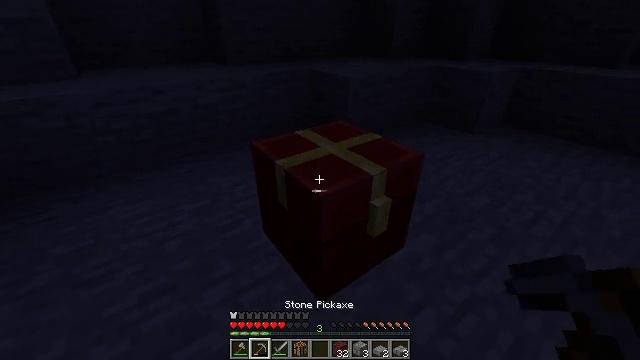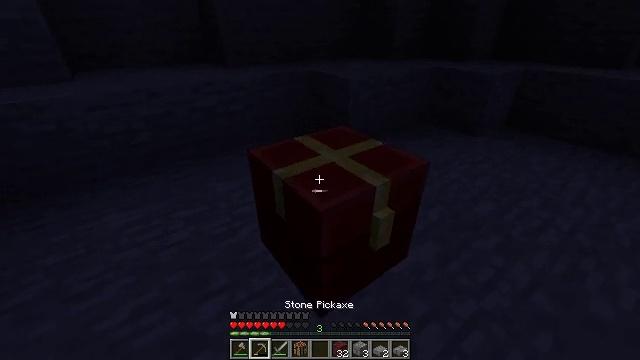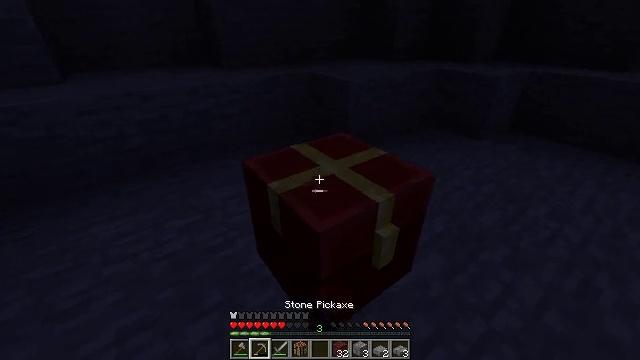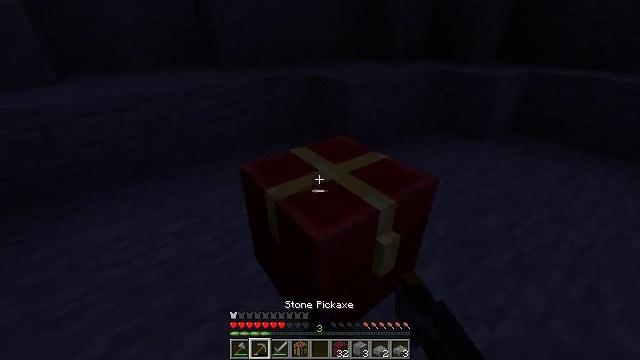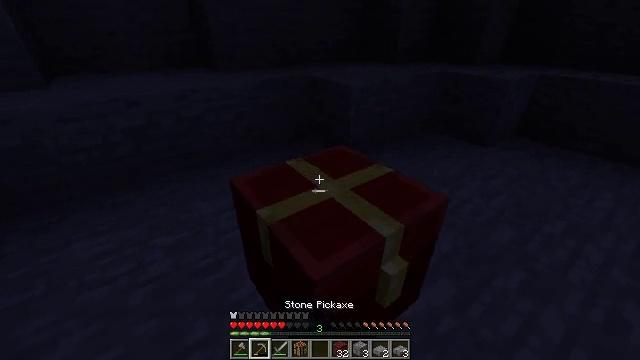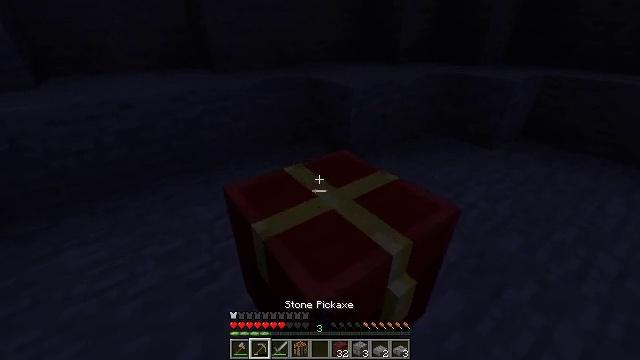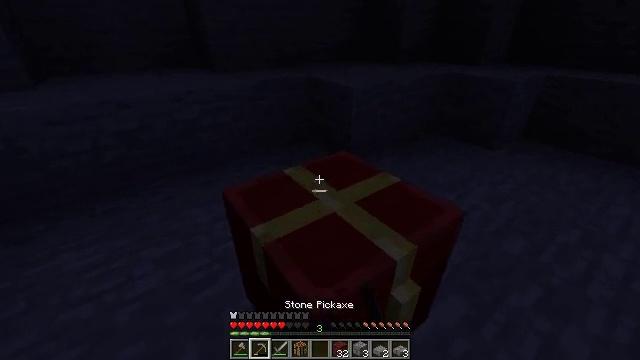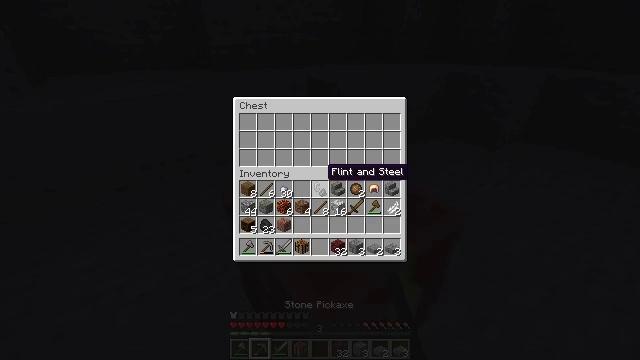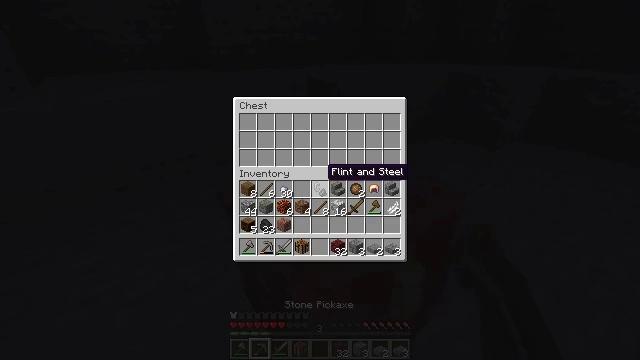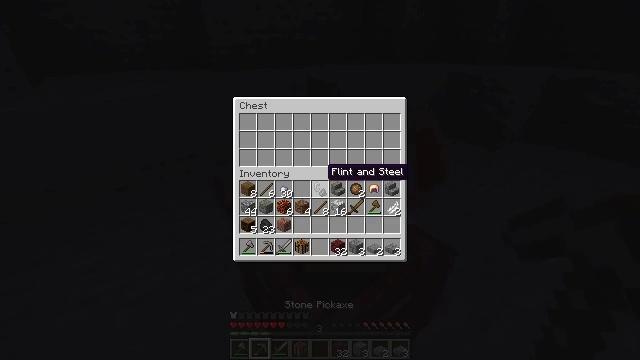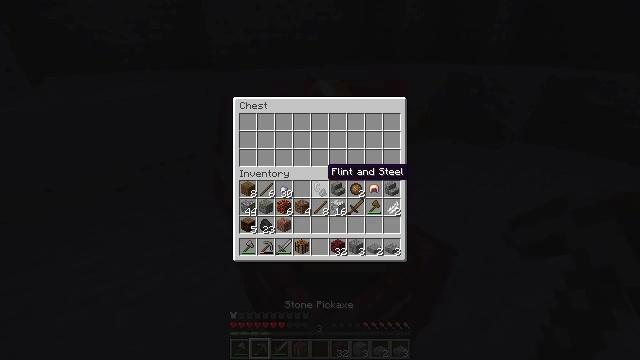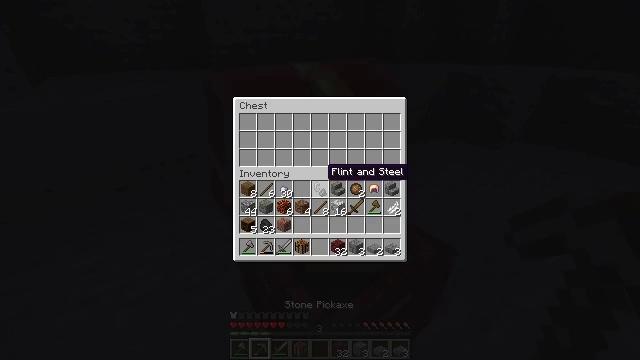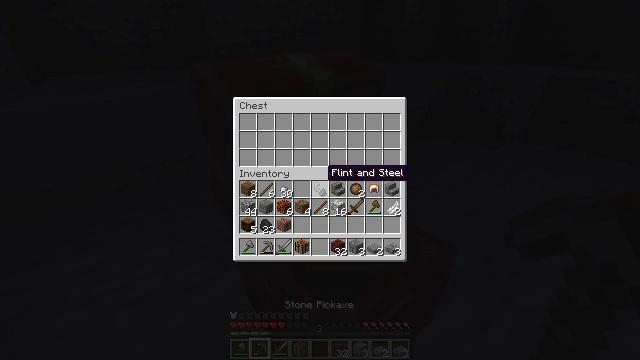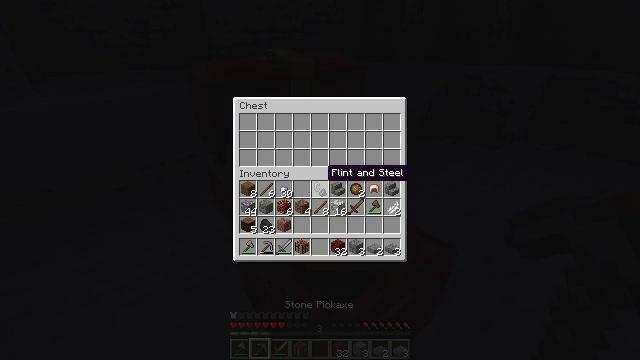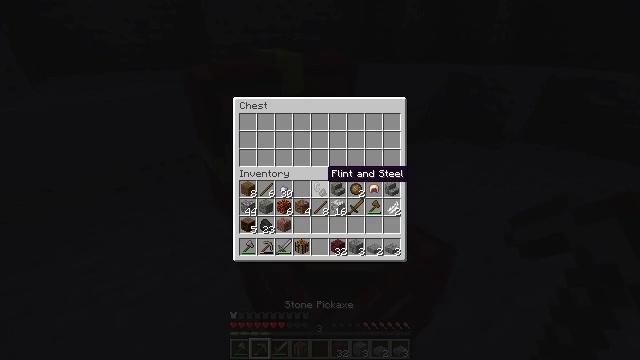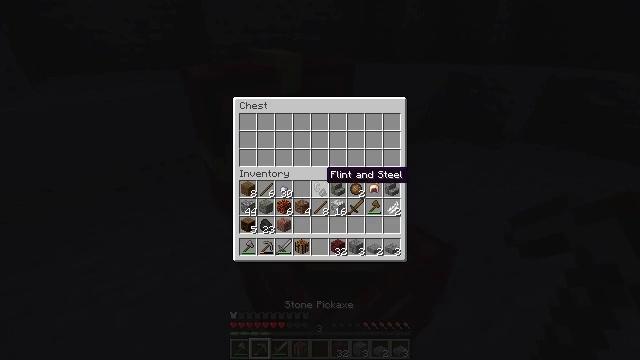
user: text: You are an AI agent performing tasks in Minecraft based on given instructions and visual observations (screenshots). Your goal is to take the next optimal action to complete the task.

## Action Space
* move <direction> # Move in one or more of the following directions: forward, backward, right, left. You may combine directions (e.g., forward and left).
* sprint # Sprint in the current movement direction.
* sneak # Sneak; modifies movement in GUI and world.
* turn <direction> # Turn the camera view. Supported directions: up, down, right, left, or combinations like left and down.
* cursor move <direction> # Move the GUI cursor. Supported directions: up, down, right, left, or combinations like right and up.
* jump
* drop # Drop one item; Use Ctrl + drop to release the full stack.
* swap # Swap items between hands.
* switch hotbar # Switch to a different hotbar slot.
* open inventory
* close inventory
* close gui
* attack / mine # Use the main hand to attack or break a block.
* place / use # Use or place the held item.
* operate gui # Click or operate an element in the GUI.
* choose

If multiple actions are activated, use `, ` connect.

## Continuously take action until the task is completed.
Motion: motion action
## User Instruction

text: Break the chest to retrieve items inside.
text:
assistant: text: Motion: move forward
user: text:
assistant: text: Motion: move forward, use / place
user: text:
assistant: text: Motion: move forward, use / place
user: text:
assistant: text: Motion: use / place
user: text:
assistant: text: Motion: use / place
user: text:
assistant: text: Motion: no_op
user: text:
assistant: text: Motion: open gui
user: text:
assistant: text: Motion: no_op
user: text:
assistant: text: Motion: no_op
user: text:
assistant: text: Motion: no_op
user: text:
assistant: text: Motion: no_op
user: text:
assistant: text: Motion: no_op
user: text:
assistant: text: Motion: no_op
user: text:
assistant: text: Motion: no_op
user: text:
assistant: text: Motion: no_op
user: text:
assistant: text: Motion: no_op
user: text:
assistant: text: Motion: no_op
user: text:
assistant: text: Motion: no_op
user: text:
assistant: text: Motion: no_op
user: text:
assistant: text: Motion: no_op
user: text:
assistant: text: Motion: no_op
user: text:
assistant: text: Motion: no_op
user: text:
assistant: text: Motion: no_op
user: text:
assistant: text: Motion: no_op
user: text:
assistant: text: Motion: no_op
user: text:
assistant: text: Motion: no_op
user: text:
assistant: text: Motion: no_op
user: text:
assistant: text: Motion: close gui
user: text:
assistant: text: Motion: no_op
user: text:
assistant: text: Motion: no_op